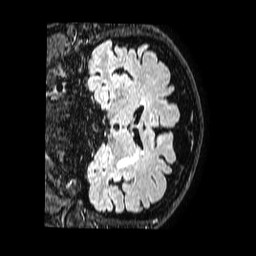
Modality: FLAIR
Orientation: coronal
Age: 72
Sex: male
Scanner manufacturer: philips
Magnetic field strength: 1.5 T
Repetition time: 4.8 s
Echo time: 0.3 s